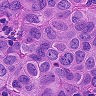
Metastatic tissue present: yes